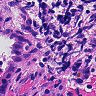
Metastatic tissue present: yes